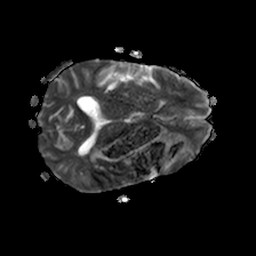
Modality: ADC
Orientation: axial
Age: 58
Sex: female
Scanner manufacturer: philips
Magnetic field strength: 1.5 T
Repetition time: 4.6 s
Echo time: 0.07505 s